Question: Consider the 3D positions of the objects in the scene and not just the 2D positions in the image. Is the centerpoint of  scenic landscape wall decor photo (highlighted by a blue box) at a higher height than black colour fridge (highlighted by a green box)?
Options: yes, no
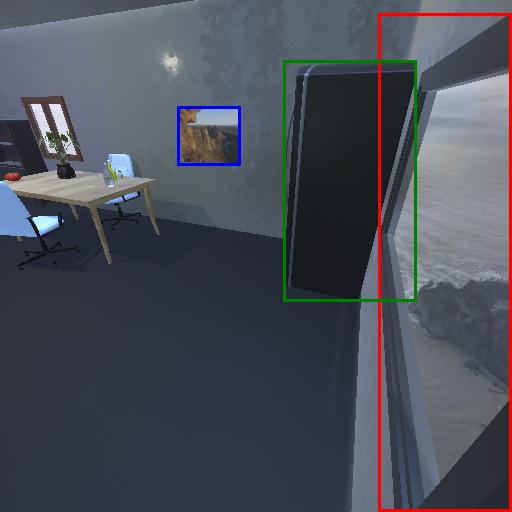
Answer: yes